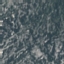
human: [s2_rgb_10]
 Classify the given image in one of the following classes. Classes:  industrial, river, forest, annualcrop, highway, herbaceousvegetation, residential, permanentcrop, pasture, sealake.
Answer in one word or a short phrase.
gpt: HerbaceousVegetation